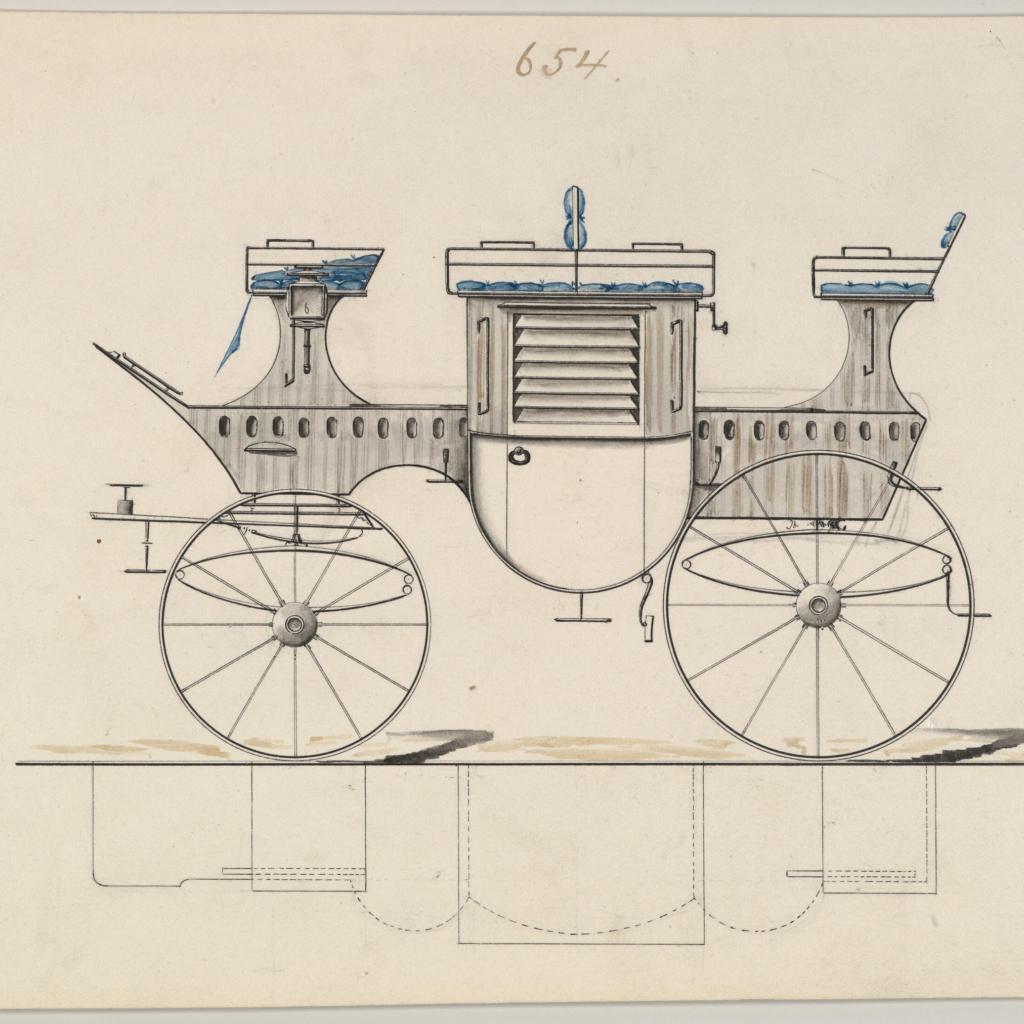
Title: Mail Coach #654
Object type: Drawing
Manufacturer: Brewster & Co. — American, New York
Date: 1850–70
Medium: Pen and black ink, watercolor and gouache
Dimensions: sheet: 6 1/8 x 8 1/4 in. (15.6 x 21 cm)
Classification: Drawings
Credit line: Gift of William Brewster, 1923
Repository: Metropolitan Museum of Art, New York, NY